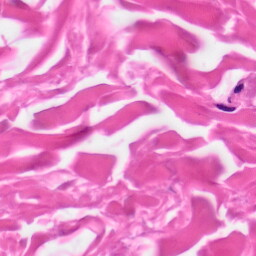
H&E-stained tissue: Skin